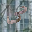
Label: 3